Interaction volume radius: 5 \u00c5
Interaction volume height: 10 \u00c5
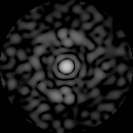
Disorder parameter: 0.7887